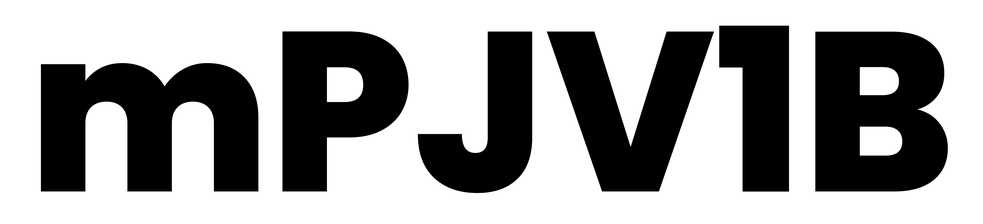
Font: Poppins-ExtraBold